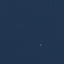
Land use / land cover: SeaLake